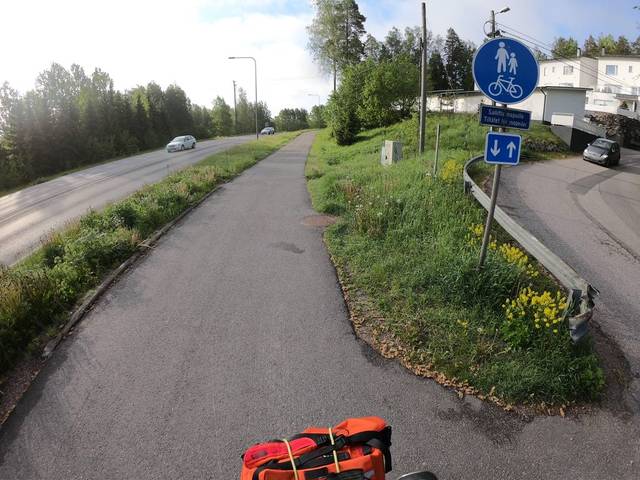
Region: Finland
Coordinates: 60.195, 24.665